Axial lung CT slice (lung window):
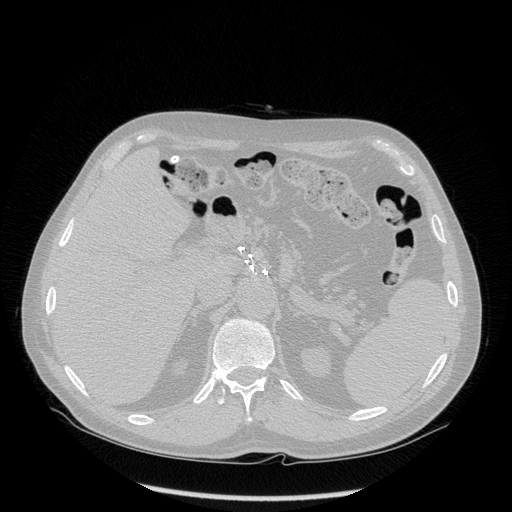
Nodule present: no